Question: I'm implementing normal/bump mapping in world space coordinates (I find those easier to work with) and my lighting worked fine without normal mapping, but when introducing normal mapping (and the new vectors calculated with the TBN matrix) the specular component of my lighting is off.
The specular component is not between the camera and the light where it should be so something is wrong. However, looking at my code I could not find any issues. The tangent and bitangent come from the ASSIMP object loader and the eyePos and lightPos are in world coordinates as well.
Since the lighting seems to look correct at the specular section (with the bump mapping shown) I assume it has something to do with the tangent space transformation?
Here is a picture demonstrating the issue:

Vertex shader:
'''
#version 330
layout (location = 0) in vec4 vertex;
layout(location = 1) in vec3 normal;
layout(location = 2) in vec3 tangent;
layout(location = 3) in vec3 bitangent;
layout(location = 5) in vec2 texCoord;
uniform mat4 projection;
uniform mat4 view;
uniform mat4 model;
uniform vec3 lightPos;
uniform vec3 eyePos;
out vec3 Position;
out vec2 TexCoord;
out vec3 tangentLightDir;
out vec3 tangentViewDir;
void main()
{
gl_Position = projection * view * model * vertex;
// Position
Position = vec3(model * vertex);
// Normal
mat3 normalMat = transpose(inverse(mat3(model)));
Normal = normalize(normalMat * normal);
// Texture
TexCoord = texCoord;
// Normal mapping
mat3 TBN = mat3(tangent, bitangent, Normal);
TBN = transpose(TBN);
// Get direction vectors:
vec3 lightDir = normalize(lightPos - Position);
vec3 viewDir = normalize(eyePos - Position);
// Now transform them to tangent space
tangentLightDir = TBN * lightDir;
tangentViewDir = TBN * viewDir;
}
'''
Fragment shader:
'''
#version 330
in vec3 Position;
in vec2 TexCoord;
in vec3 tangentLightDir;
in vec3 tangentViewDir;
uniform sampler2D texture0;
uniform sampler2D texture_normal;
out vec4 outColor;
void main()
{
// defaults
vec4 ambient = vec4(0.1);
vec4 diffuse = vec4(0.4);
vec4 specular = vec4(0.5);
vec4 texColor = texture(texture0, TexCoord);
// Phong shading
vec3 LightDir = normalize(tangentLightDir);
vec3 Norm = normalize(texture(texture_normal, TexCoord).xyz * 2.0 - 1.0);
vec3 ViewDir = normalize(tangentViewDir);
vec3 ReflectDir = reflect(-LightDir,Norm);
float specularContribution = pow(max(dot(ViewDir, ReflectDir), 0.0), 32);
// Calculate diffuse component
vec4 I = diffuse * max(dot(LightDir, Norm), 0.0);
diffuse = clamp(I, 0.0, 1.0);
// Calculate specular component
specular = specular * specularContribution;
outColor = texColor * (diffuse + specular + ambient);
}
'''
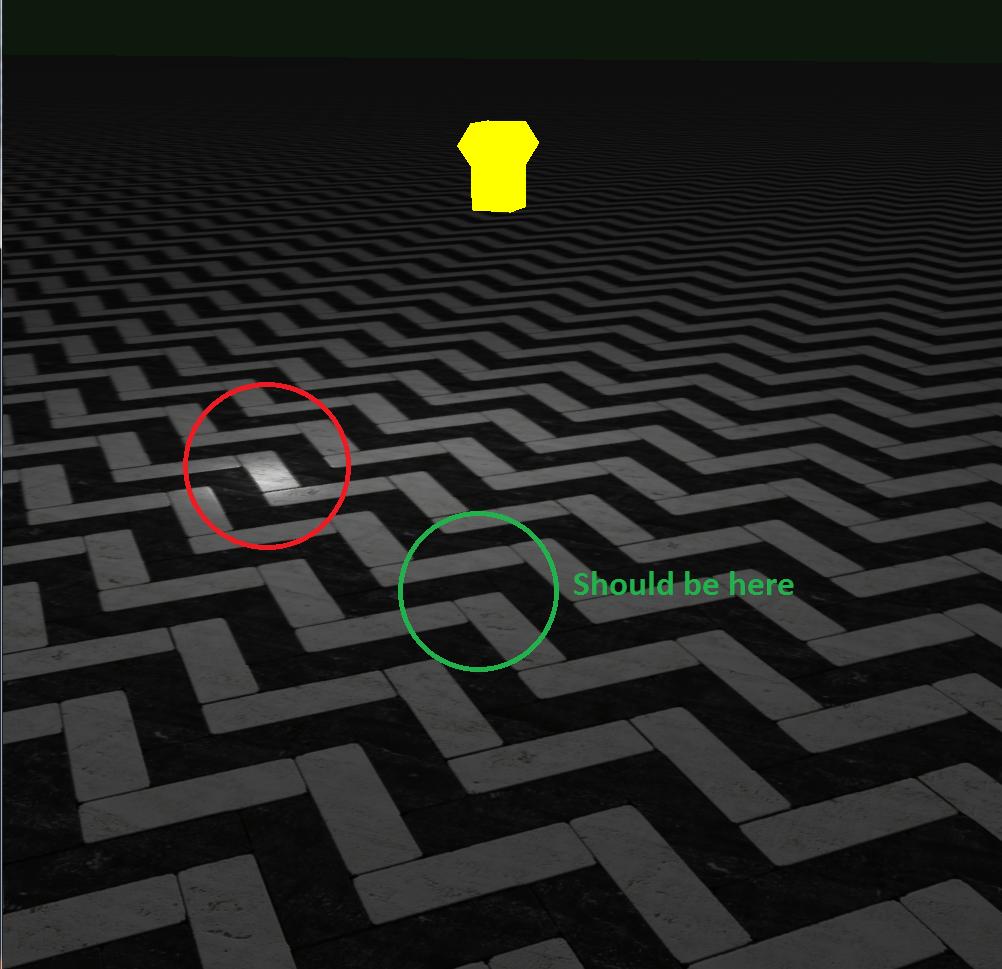
Answer: '''
layout(location = 3) in vec3 bitangent;
layout(location = 5) in vec2 texCoord;
'''
Is that's a correct location?
About TBN matrix. You must (how say <URL> multiply matrix to and , normalize result and after make matrix:
Example from <URL>. Vertex Shader:
'''
#version 430
layout (location = 0) in vec3 VertexPosition;
layout (location = 1) in vec3 VertexNormal;
layout (location = 2) in vec2 VertexTexCoord;
layout (location = 3) in vec4 VertexTangent;
struct LightInfo {
vec4 Position; // Light position in eye coords.
vec3 Intensity; // A,D,S intensity
};
uniform LightInfo Light;
out vec3 LightDir;
out vec2 TexCoord;
out vec3 ViewDir;
uniform mat4 ModelViewMatrix;
uniform mat3 NormalMatrix;
uniform mat4 ProjectionMatrix;
uniform mat4 MVP;
void main()
{
// Transform normal and tangent to eye space
vec3 norm = normalize( NormalMatrix * VertexNormal );
vec3 tang = normalize( NormalMatrix * vec3(VertexTangent) );
// Compute the binormal
vec3 binormal = normalize( cross( norm, tang ) ) * VertexTangent.w;
// Matrix for transformation to tangent space
mat3 toObjectLocal = mat3(
tang.x, binormal.x, norm.x,
tang.y, binormal.y, norm.y,
tang.z, binormal.z, norm.z ) ;
// Transform light direction and view direction to tangent space
vec3 pos = vec3( ModelViewMatrix * vec4(VertexPosition,1.0) );
LightDir = normalize( toObjectLocal * (Light.Position.xyz - pos) );
ViewDir = toObjectLocal * normalize(-pos);
TexCoord = VertexTexCoord;
gl_Position = MVP * vec4(VertexPosition,1.0);
}
'''
Fragment Shader:
'''
#version 430
in vec3 LightDir;
in vec2 TexCoord;
in vec3 ViewDir;
layout(binding=0) uniform sampler2D ColorTex;
layout(binding=1) uniform sampler2D NormalMapTex;
struct LightInfo {
vec4 Position; // Light position in eye coords.
vec3 Intensity; // A,D,S intensity
};
uniform LightInfo Light;
struct MaterialInfo {
vec3 Ka; // Ambient reflectivity
vec3 Ks; // Specular reflectivity
float Shininess; // Specular shininess factor
};
uniform MaterialInfo Material;
layout( location = 0 ) out vec4 FragColor;
vec3 phongModel( vec3 norm, vec3 diffR ) {
vec3 r = reflect( -LightDir, norm );
vec3 ambient = Light.Intensity * Material.Ka;
float sDotN = max( dot(LightDir, norm), 0.0 );
vec3 diffuse = Light.Intensity * diffR * sDotN;
vec3 spec = vec3(0.0);
if( sDotN > 0.0 )
spec = Light.Intensity * Material.Ks *
pow( max( dot(r,ViewDir), 0.0 ), Material.Shininess );
return ambient + diffuse + spec;
}
void main() {
// Lookup the normal from the normal map
vec4 normal = 2.0 * texture( NormalMapTex, TexCoord ) - 1.0;
vec4 texColor = texture( ColorTex, TexCoord );
FragColor = vec4( phongModel(normal.xyz, texColor.rgb), 1.0 );
}
'''